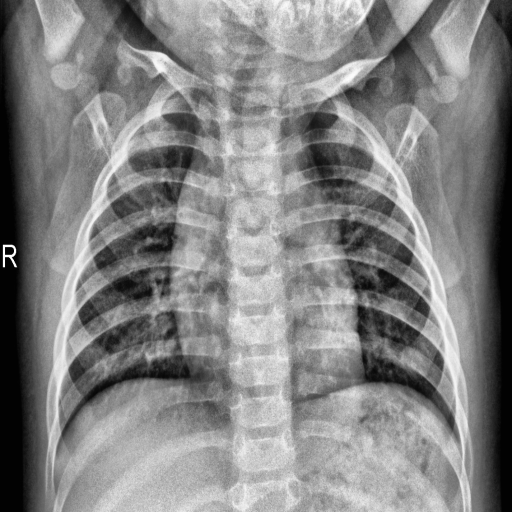
Finding: NORMAL